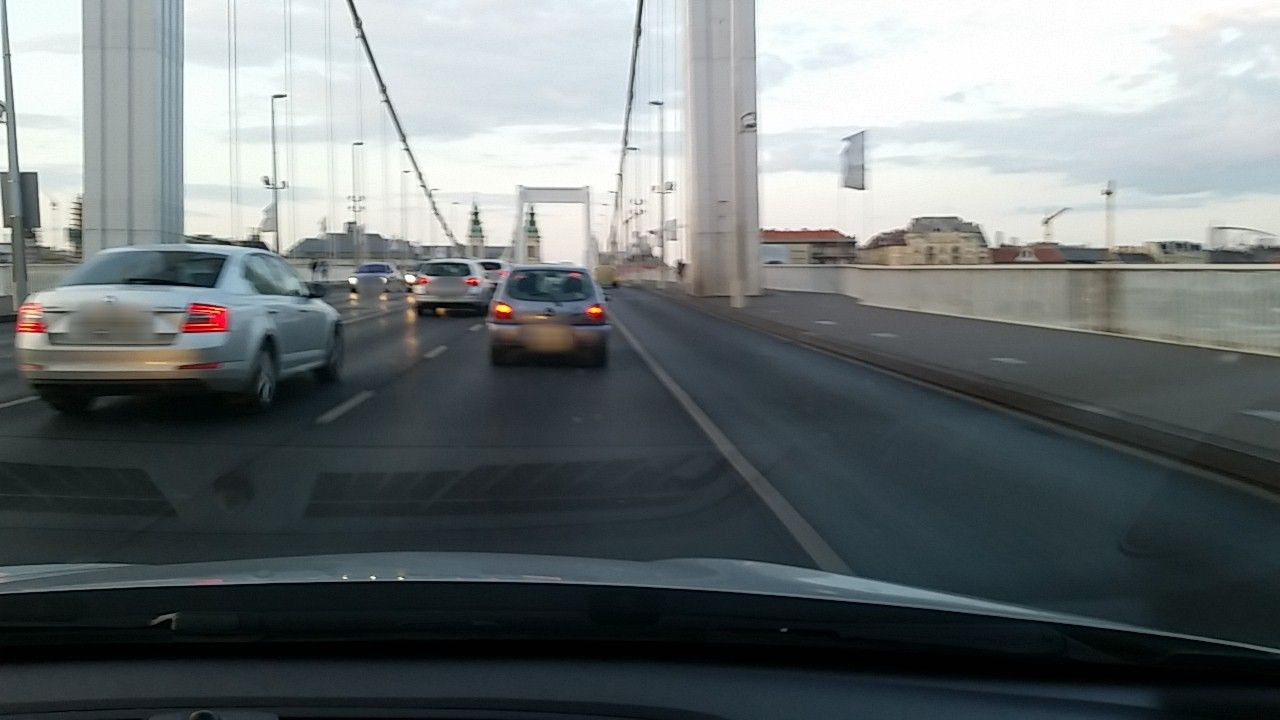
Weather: cloudy
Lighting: day
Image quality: good
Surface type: driving surface
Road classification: secondary, primary_link
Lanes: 1
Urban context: urban centre
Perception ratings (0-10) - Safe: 5.35, Lively: 4.03, Beautiful: 0.92, Boring: 5.77, Depressing: 2.88, Wealthy: 5.09